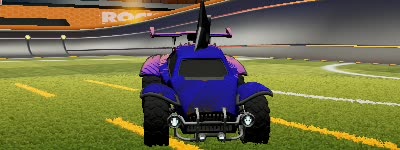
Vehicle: octane